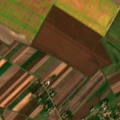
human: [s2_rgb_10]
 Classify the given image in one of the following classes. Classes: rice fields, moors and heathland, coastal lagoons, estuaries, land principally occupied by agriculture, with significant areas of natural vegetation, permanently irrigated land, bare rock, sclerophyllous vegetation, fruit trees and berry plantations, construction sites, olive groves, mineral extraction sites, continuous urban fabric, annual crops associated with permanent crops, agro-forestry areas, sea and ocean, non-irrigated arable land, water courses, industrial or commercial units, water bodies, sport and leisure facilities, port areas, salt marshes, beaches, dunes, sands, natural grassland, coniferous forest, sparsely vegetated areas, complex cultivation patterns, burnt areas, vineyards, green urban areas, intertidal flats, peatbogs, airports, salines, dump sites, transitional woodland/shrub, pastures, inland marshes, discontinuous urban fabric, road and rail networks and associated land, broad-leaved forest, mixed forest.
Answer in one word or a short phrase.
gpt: discontinuous urban fabric, non-irrigated arable land